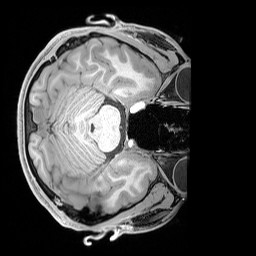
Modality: T1w
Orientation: axial
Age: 21
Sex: male
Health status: healthy
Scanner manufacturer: siemens
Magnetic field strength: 3 T
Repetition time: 1.65 s
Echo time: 0.00182 s